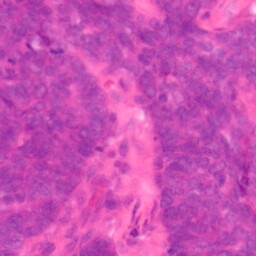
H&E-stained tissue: Colon